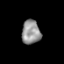
Tissue: prostate
Cell type: T cells
Senescence score: 0.6854
Nuclear area (px): 437
Mean DAPI intensity: 149.579